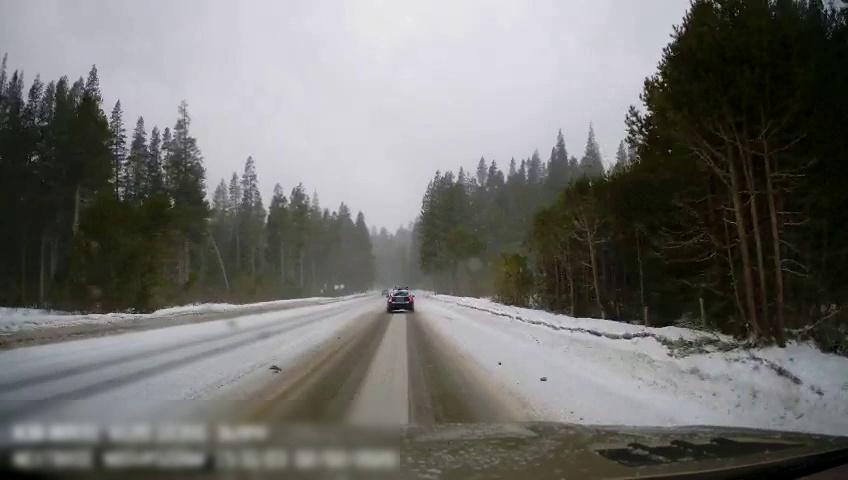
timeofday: Day
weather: Snowy
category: Drivable Space
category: Vehicles | SUV